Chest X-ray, PA view. Patient: 29 years old, sex F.
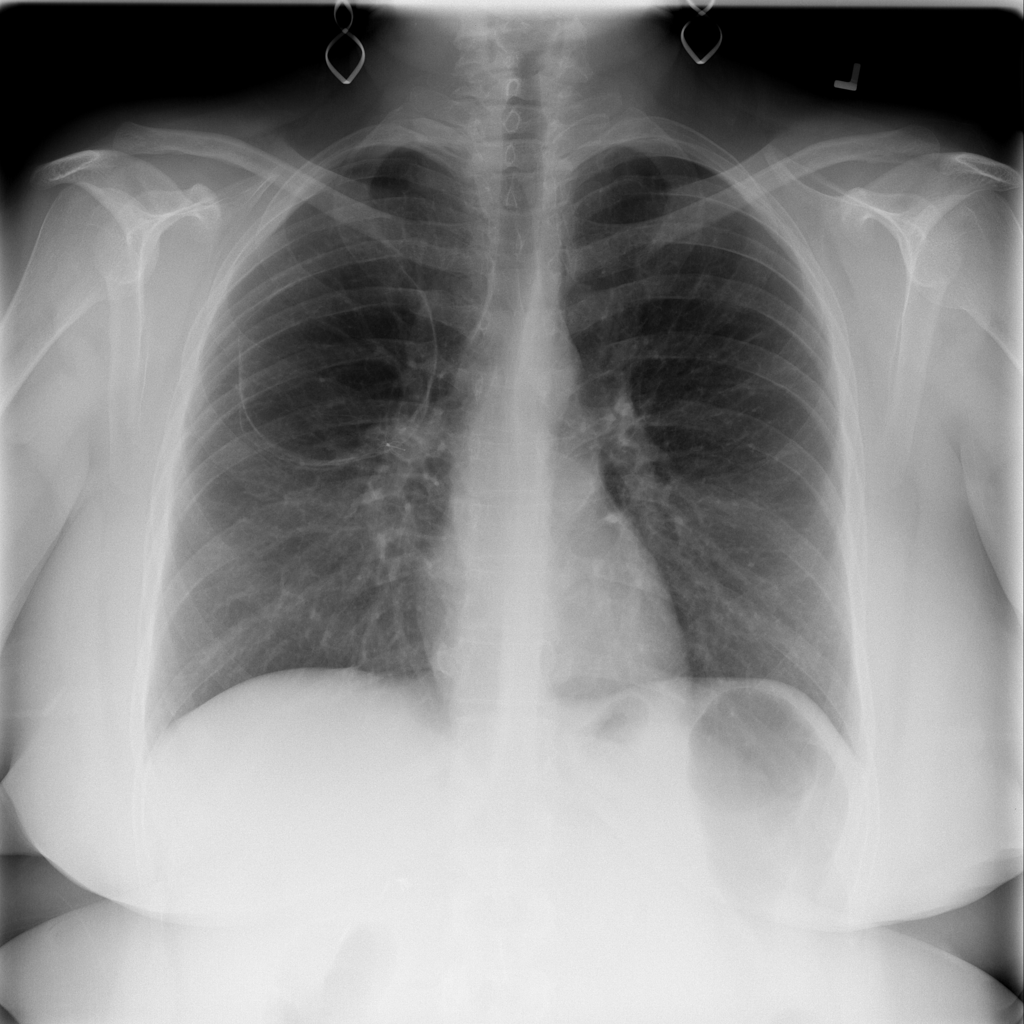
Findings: No Finding